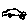
Label: car